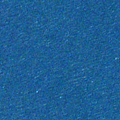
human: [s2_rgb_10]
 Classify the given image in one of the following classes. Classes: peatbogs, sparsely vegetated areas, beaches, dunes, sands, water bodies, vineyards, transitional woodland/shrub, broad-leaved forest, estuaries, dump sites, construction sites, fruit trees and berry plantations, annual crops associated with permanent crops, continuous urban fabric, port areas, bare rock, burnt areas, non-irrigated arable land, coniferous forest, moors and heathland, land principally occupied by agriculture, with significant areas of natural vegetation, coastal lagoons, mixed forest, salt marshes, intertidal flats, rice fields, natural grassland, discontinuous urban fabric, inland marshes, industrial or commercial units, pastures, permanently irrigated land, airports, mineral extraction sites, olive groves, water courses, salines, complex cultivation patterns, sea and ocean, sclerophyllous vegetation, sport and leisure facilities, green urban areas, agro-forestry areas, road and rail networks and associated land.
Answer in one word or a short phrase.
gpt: sea and ocean